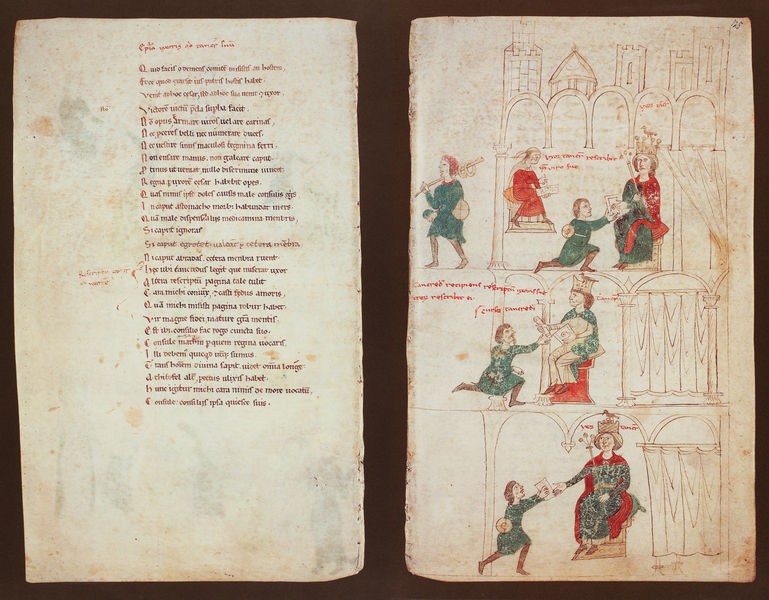
Titel: Liber ad honorem Augusti sive de rebus Siculis/ Buch zu Ehren des Kaisers Augustus oder über die Angelegenheiten Siziliens
Künstler: Pietro da Eboli
Institution: Bern, Burgbibliothek
Schlagwörter: blau, grün, menschen, schwarz, szene, zeichnung, gebäude, rot, architektur, geschichte, innenraum, vorhang, kirche, gewand, sitzend, personen, krone, schrift, bilder, bücher, vergilbt, rundbogen, könig, thron, foto, fotografie, bögen, arkade, buch, burg, ringe, geben, initialen, seite, text, knien, herrscher, ritter, pergament, karte, seiten, brief, mittelalter, knieen, romanik, schriftrolle, königin, stange, buchseiten, bote, miniatur, handschrift, zepter, botschaft, zeichnungen, latein, lateinisch, anleitung, anmerkung, skizzenhaft, smaragdgrün, smaragd, überreichen, buchmalerei, minne, minnesang, initalen, darbringen, übergeben, darreichen, eindimensional, alte literatur, höfische literatur, geben knien